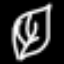
Label: leaf